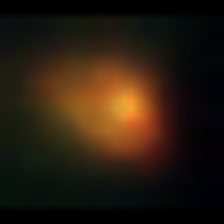
Taxon: NanoPlankton
Group: Other